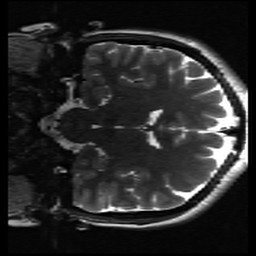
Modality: inplaneT2
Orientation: coronal